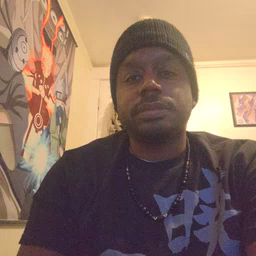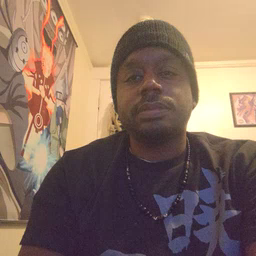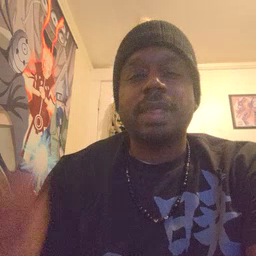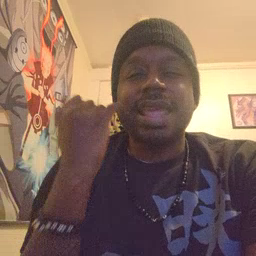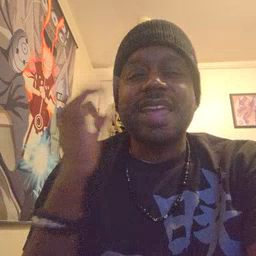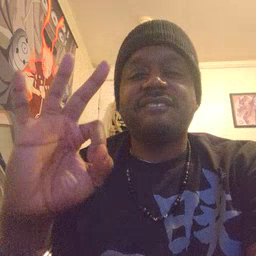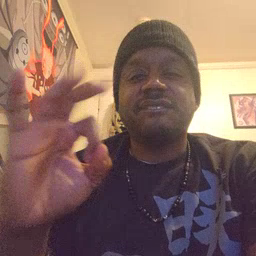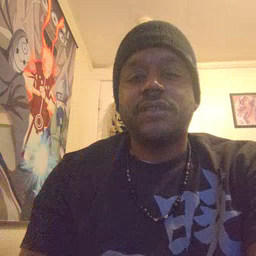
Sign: if